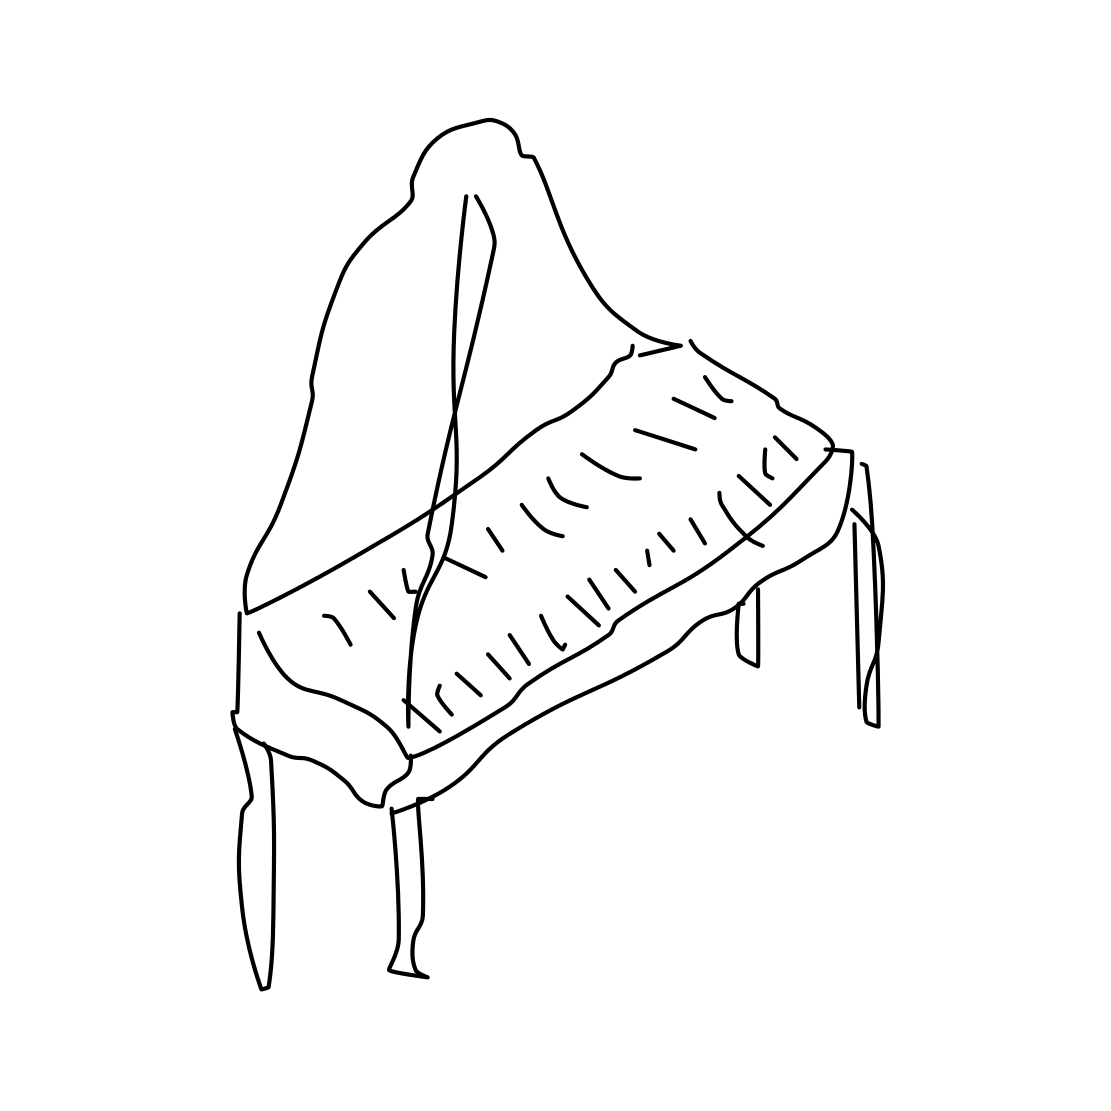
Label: piano